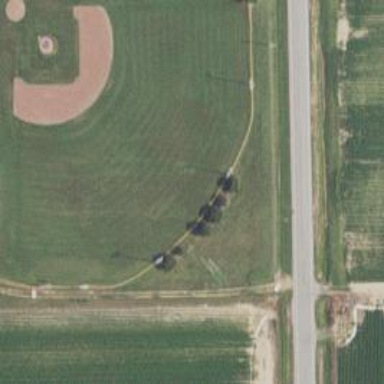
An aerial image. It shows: Baseball pitch for leisure land activities.